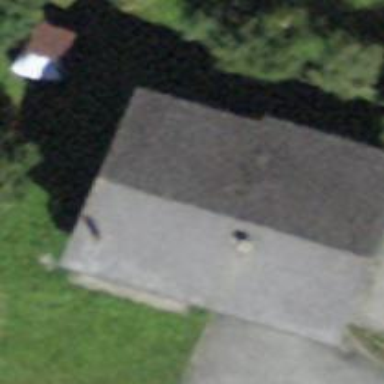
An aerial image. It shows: Building with tile roof.